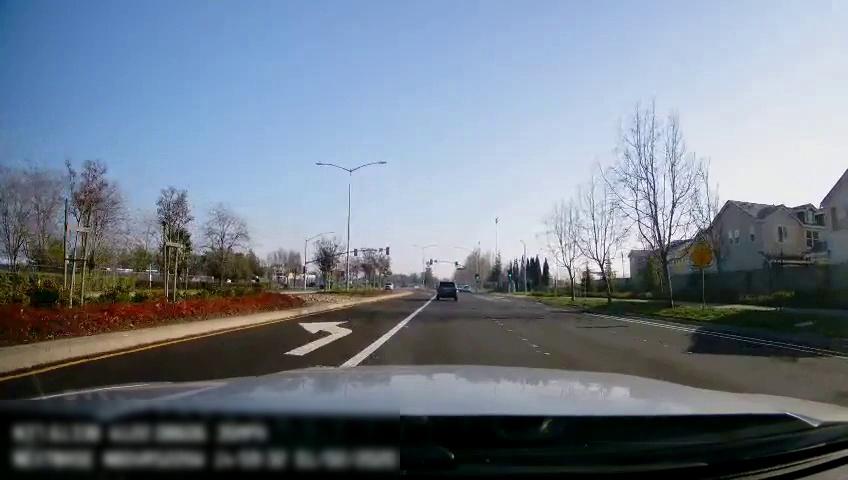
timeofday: Day
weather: Sunny
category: Drivable Space
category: Vehicles | SUV
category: Vehicles | SUV
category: Lanes | Alternate Lane
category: Lanes | Alternate Lane
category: Lanes | Current Lane
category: Lanes | Current Lane
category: Lanes | Alternate Lane
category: Traffic | Signs
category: Traffic | Lights